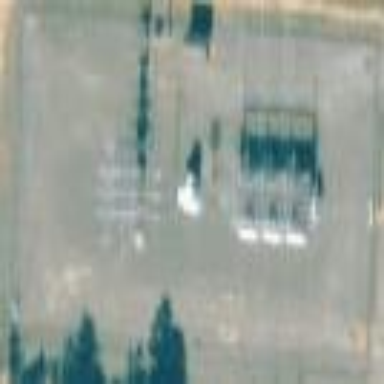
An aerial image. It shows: Distribution level power substation surrounded by fence.